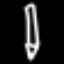
Label: pencil